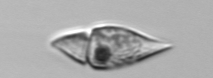
Label: Amphidinium